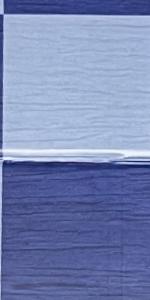
Label: Empty